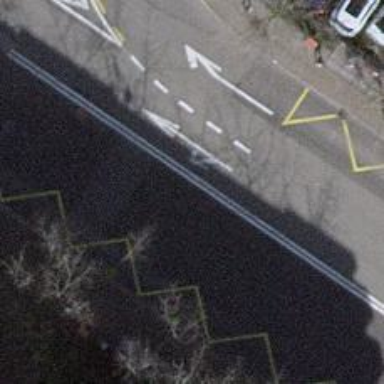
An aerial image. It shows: Bus stop equipped with public transport stop position.